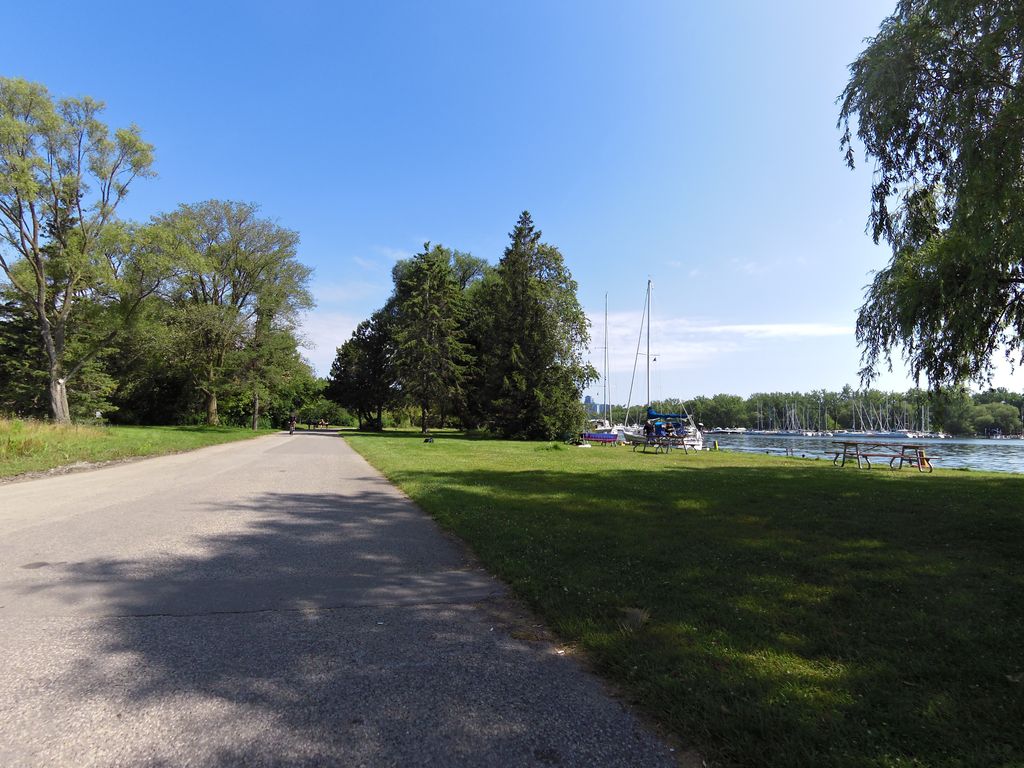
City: toronto